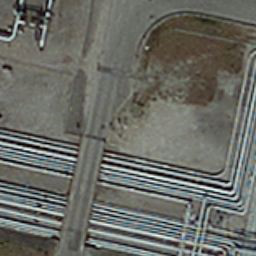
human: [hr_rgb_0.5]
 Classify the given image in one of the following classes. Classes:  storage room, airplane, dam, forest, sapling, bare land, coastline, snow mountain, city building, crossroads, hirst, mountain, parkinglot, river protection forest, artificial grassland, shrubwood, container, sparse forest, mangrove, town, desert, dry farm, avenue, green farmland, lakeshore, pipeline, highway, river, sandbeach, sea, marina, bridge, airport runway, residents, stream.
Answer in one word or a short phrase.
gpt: pipeline